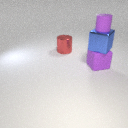
large purple rubber cube to the right of large red metal cylinder